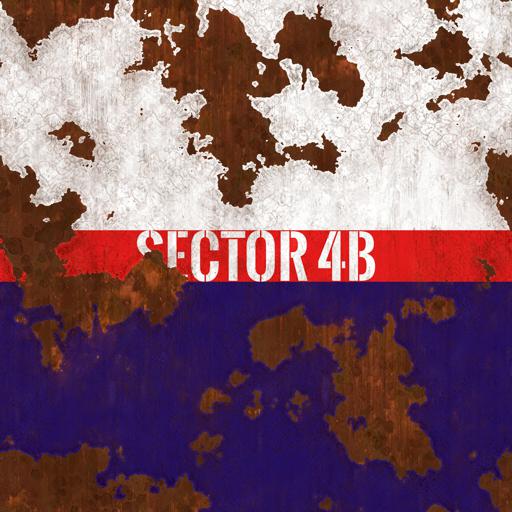
Tags: metal paint painted rust